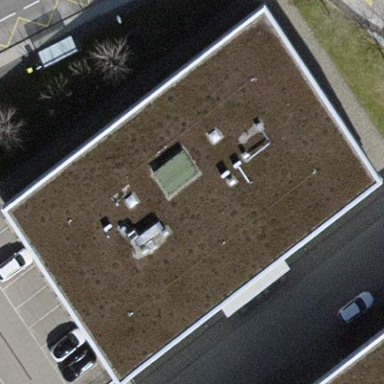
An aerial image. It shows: Commercial building.